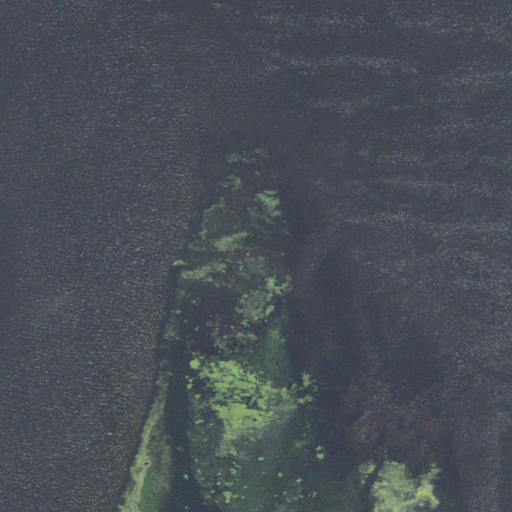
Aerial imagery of island in Wisconsin named Redwing Island containing open water and herbaceous wetlands